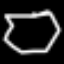
Label: octagon